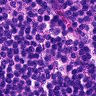
Metastatic tissue present: no